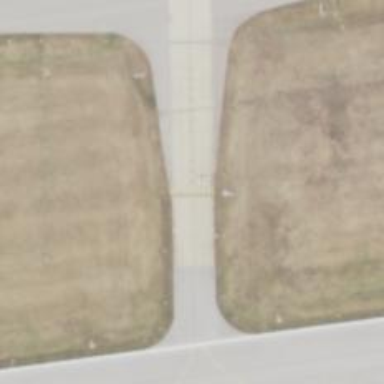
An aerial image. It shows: View of taxiway at the airport.